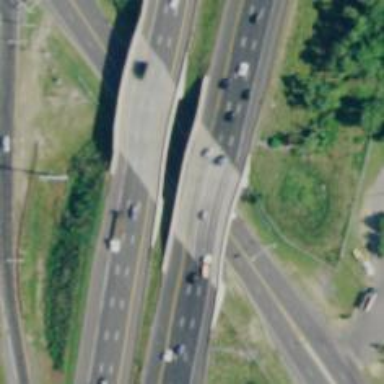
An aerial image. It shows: Urban freeway bridge over motorway.